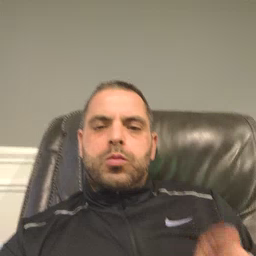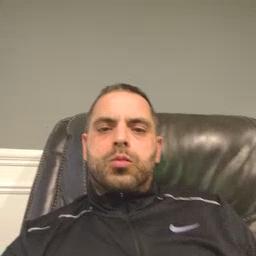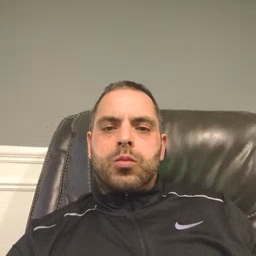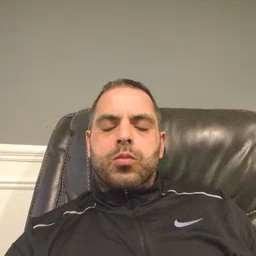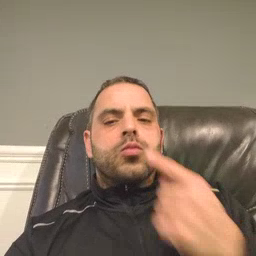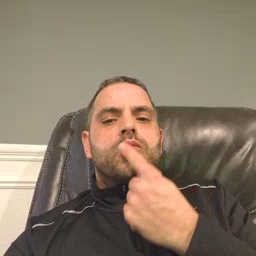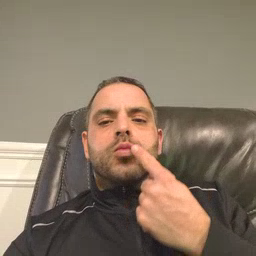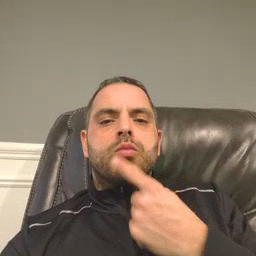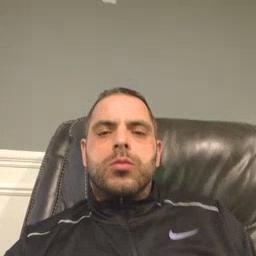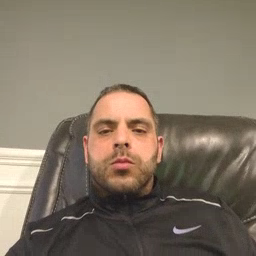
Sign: lips